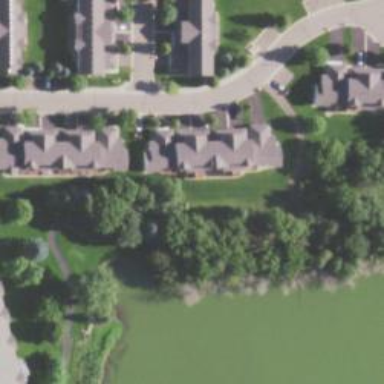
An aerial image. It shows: Condominium within residential area.